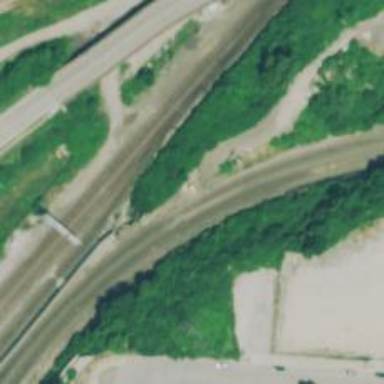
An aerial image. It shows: Railway junction.